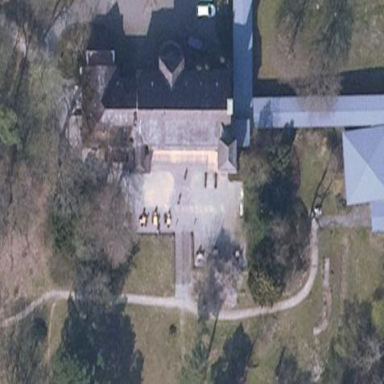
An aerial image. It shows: Outdoor seating area for leisure land.